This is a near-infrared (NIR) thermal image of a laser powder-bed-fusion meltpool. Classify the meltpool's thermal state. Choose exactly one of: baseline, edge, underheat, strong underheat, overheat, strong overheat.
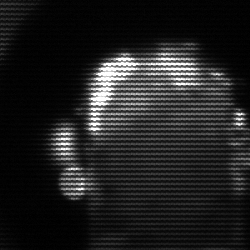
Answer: baseline